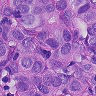
Metastatic tissue present: yes